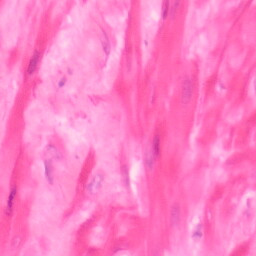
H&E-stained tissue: Colon